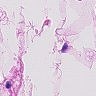
Metastatic tissue present: no